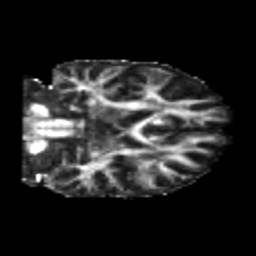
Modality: FA
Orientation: coronal
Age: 24
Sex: male
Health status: healthy
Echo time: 0.074 s